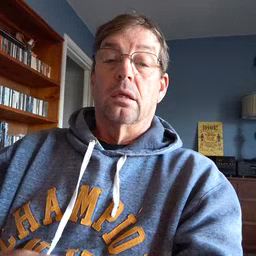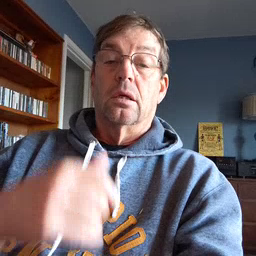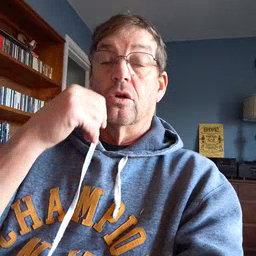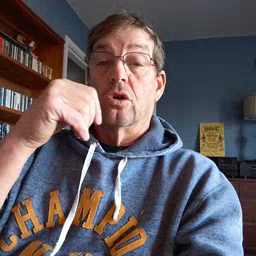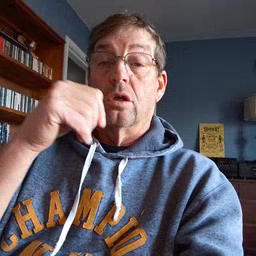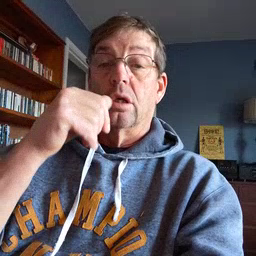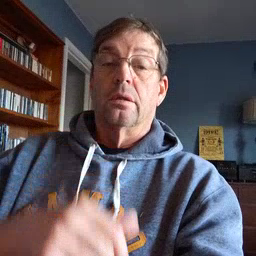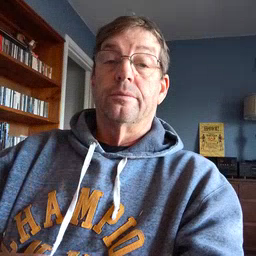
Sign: girl